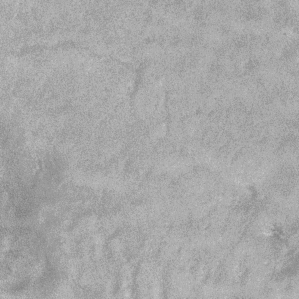
Label: frost